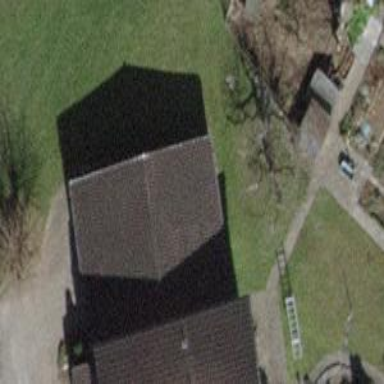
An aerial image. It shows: Garage building.